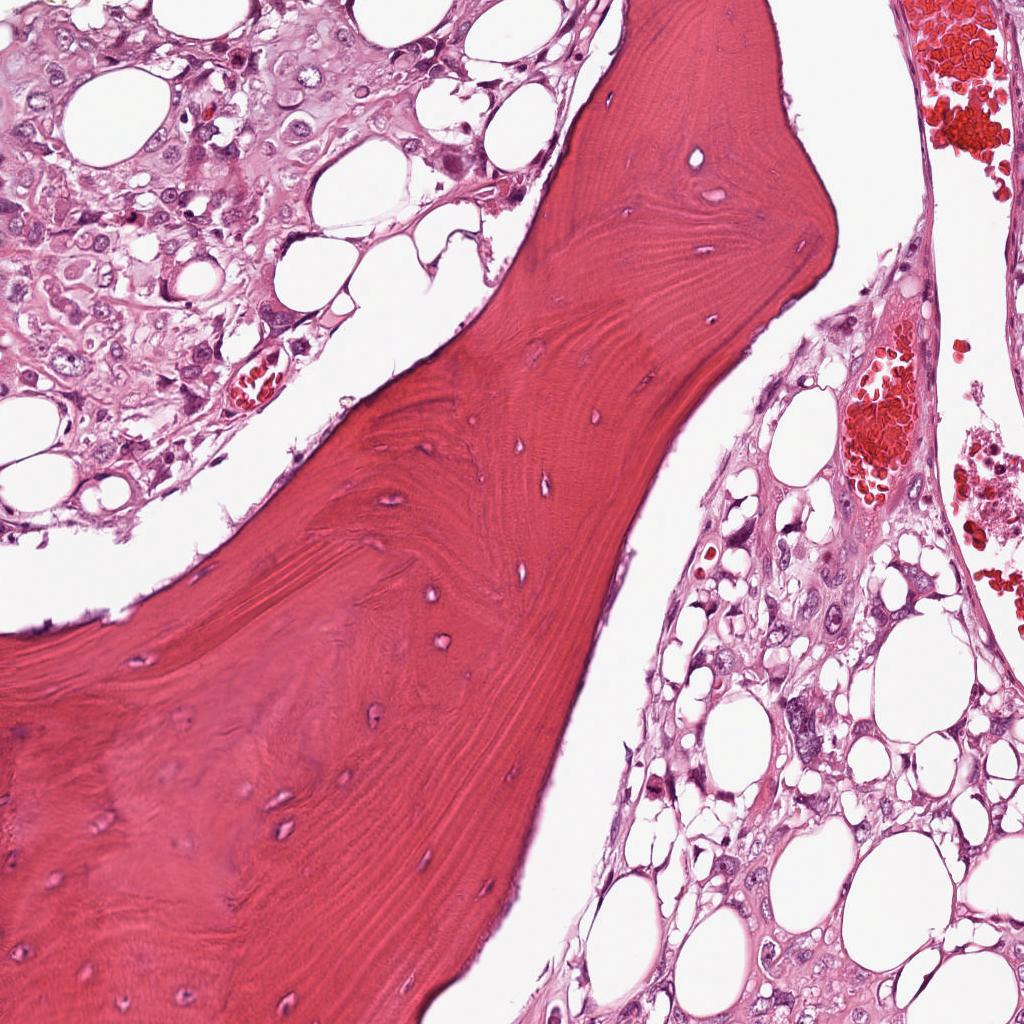
Label: Viable